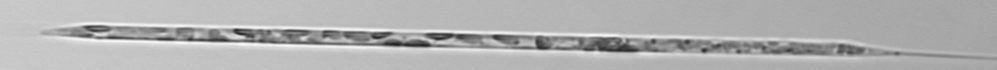
Label: Rhizosolenia